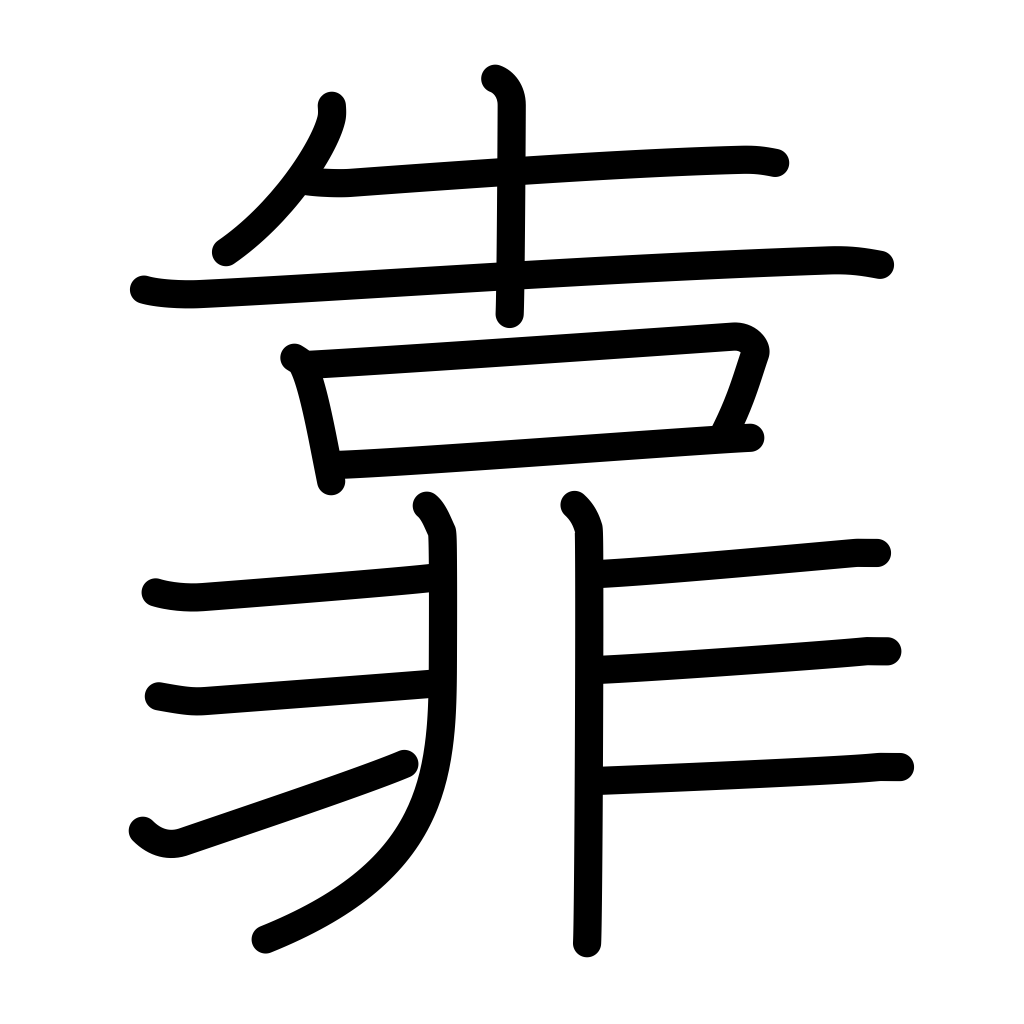
Meaning: lean on